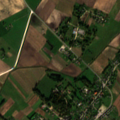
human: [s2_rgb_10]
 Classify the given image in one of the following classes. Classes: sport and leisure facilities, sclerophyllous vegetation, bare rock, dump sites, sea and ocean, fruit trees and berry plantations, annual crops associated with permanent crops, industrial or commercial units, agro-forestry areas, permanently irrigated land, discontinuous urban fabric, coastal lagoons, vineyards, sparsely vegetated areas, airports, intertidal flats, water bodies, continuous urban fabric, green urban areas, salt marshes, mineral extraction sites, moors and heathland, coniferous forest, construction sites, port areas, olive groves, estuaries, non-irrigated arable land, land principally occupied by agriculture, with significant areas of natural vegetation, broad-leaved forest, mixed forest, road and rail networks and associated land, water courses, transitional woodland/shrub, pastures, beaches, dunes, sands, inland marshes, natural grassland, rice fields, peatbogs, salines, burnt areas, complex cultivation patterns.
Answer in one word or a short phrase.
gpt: discontinuous urban fabric, non-irrigated arable land, pastures, complex cultivation patterns